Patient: sex M, age 42
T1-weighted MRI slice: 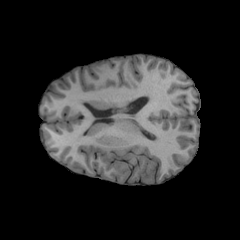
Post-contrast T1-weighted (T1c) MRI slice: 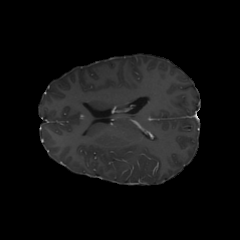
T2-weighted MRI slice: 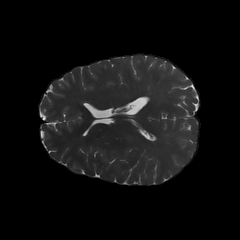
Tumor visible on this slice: no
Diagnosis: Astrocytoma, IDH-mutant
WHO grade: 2